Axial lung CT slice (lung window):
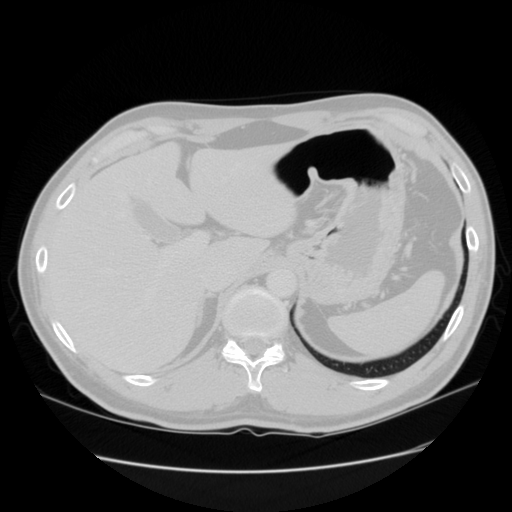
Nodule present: no